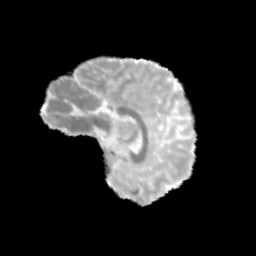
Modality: MD
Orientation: sagittal
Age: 11
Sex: male
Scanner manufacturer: siemens
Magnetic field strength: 3 T
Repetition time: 3.8 s
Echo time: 0.07 s